Question: In my code I have quotes around text in a p element. The quotation mark at the end does not show up, instead I see these 2 characters: +. See image for more details.
Does anyone know the source of this problem or could offer any help? (I had a similar problem with quotation marks at the front a while back, which got fixed after adding margin-left; this p element already has margin-right and margin-left).

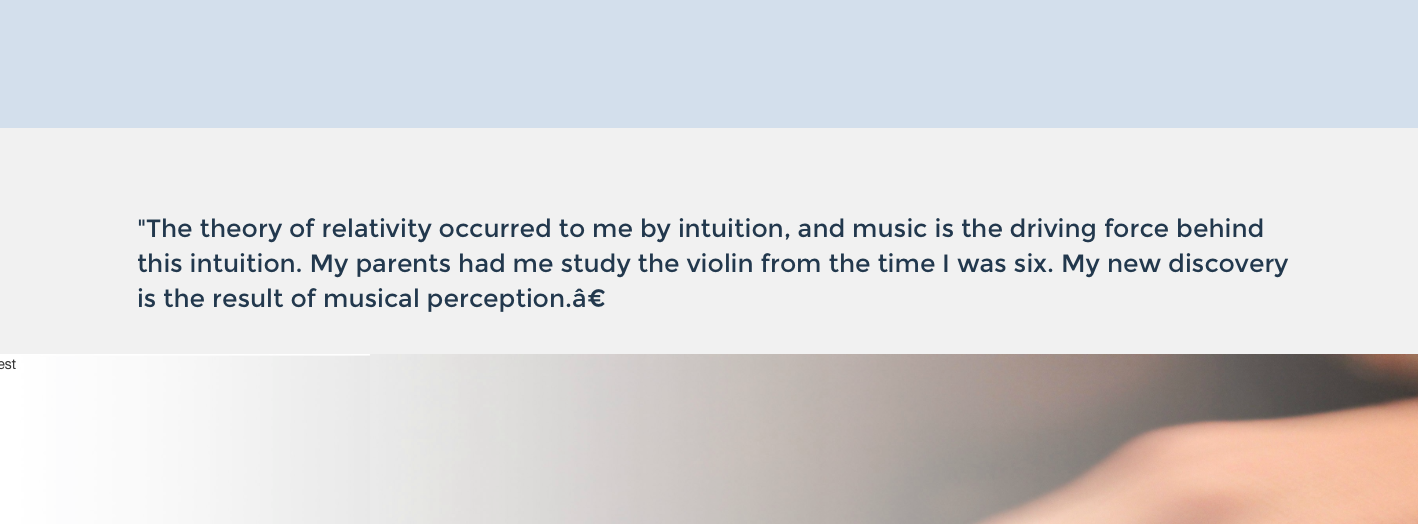
Answer: Add '<meta http-equiv="Content-Type" content="text/html;charset=utf-8" />'